Question: I'm trying to plot the following function with matplotlib but have run into a problem I haven't dealt with before.
Function: 'F0*cos((pi*(t-12))/12)' where 't' is from 0 to 86400 seconds.
I need that function to be calculated for every second not just for accuracy but because the function this cos represents is measured in Watts/m^2.
I'm trying to plot this function but only want the x-axis to be from 0 to 24 hours instead of 0 to 86400 seconds so the plot does not turn out like this:

Here's my code and thanks in advance!
'''
import numpy as np
import matplotlib.pyplot as plt
ax = plt.subplot(111)
F0 = 500.0
t = np.arange(0, 86400, 1)
s = F0*(np.cos((np.pi*(t-12))/12))
line, = plt.plot(t, s, lw=1)
plt.show()
'''
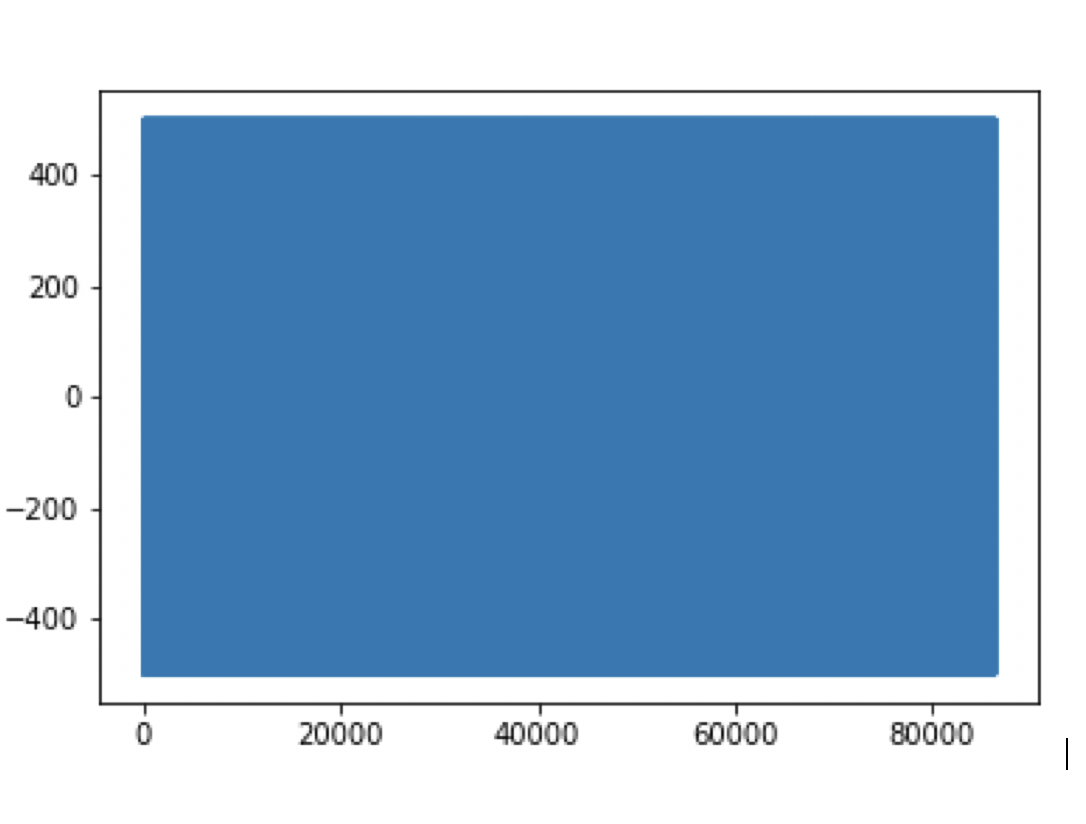
Answer: You need to convert the time from seconds to hours by dividing 't' by 3600 computing 's' because you are using the factor 12 in your equation which refers to hours. If you convert them after computing 's', you will not get the desired plot. So you should use
'''
import numpy as np
import matplotlib.pyplot as plt
ax = plt.subplot(111)
F0 = 500.0
t = np.arange(0, 86400, 1)/3600
s = F0*(np.cos((np.pi*(t-12))/12))
line, = plt.plot(t, s)
'''
<URL>
Don't do the following because here you compute 's' using time in seconds but then plot time in hours which will give incorrect scaling on the x-axis
'''
t = np.arange(0, 86400, 1)
s = F0*(np.cos((np.pi*(t-12))/12))
line, = plt.plot(t/3600, s)
'''